Field crop: maize
Growth stage: 1
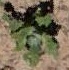
Species: chenopodium